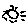
Label: sun